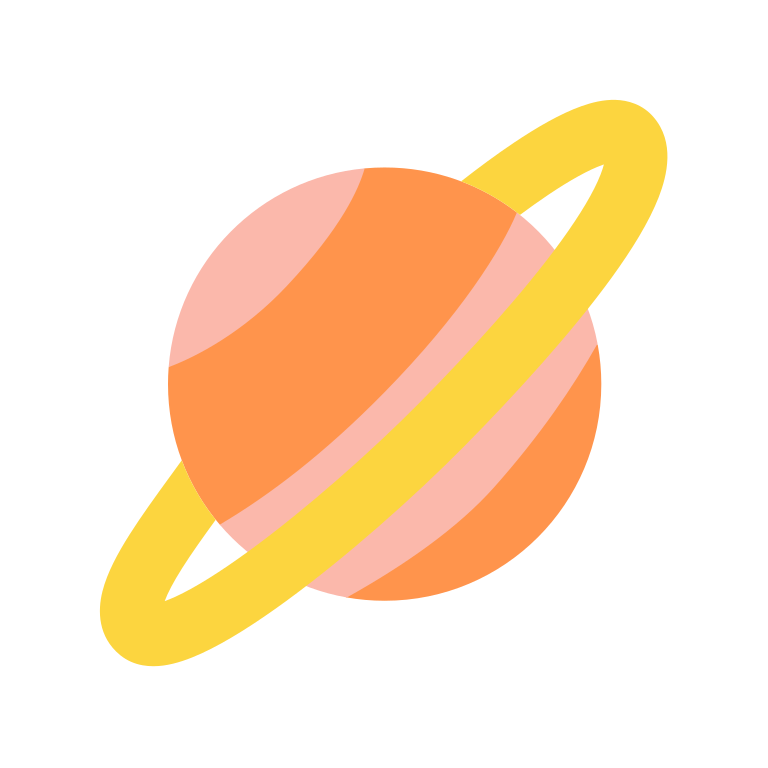
ringed planet flat